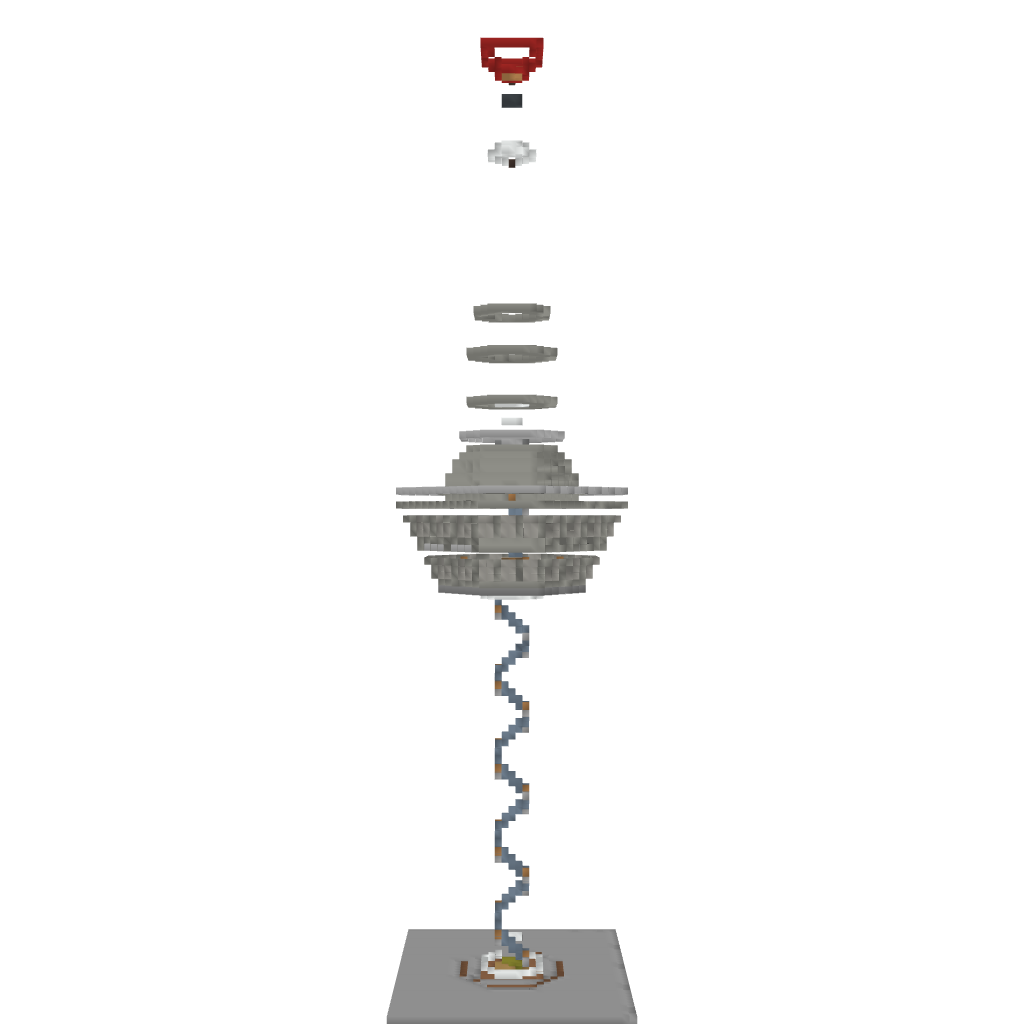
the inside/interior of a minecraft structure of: Mannheim TV Tower